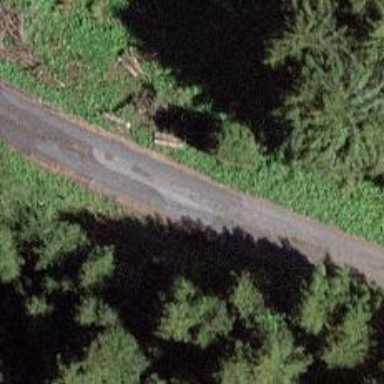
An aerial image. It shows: Unclassified road with asphalt surface and grade1 track type.